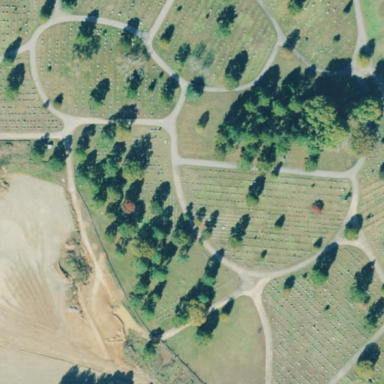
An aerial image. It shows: Sector within cemetery.